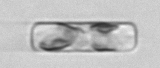
Label: Guinardia_delicatula